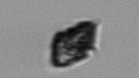
Label: Kryptoperidinium_triquetrum